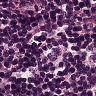
Metastatic tissue present: no